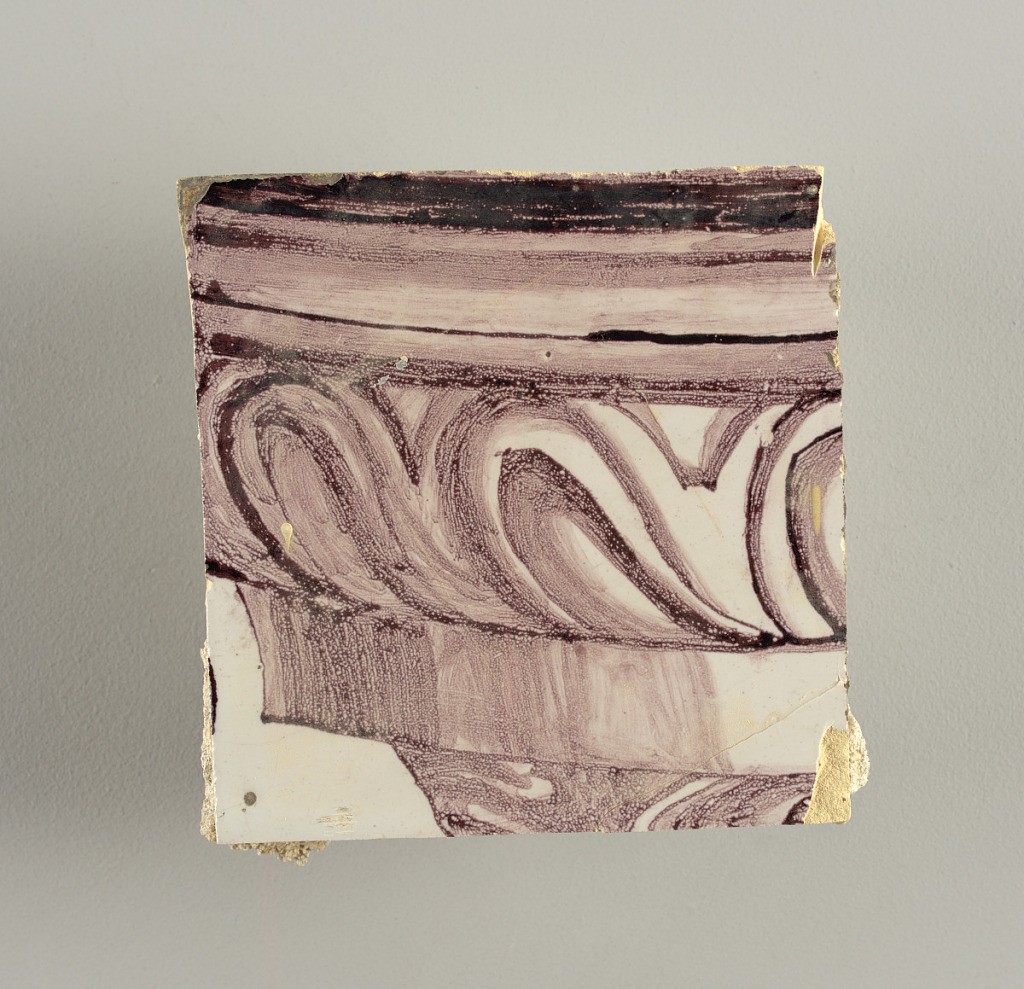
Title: Wall facing
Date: ca. 1725
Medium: Tin-glazed earthenware, underglaze
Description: Horizontal rectangle.  Thirty-seven tiles wide and twenty-one high with opening for door or window nineteen and one-half tiles high and twelve wide.  To left and right of opening, centered canopy above. Left, woman representing Hope, right, a sculputure urn.  Centered above opening, a mascaron.  Arabesque design of foliage.